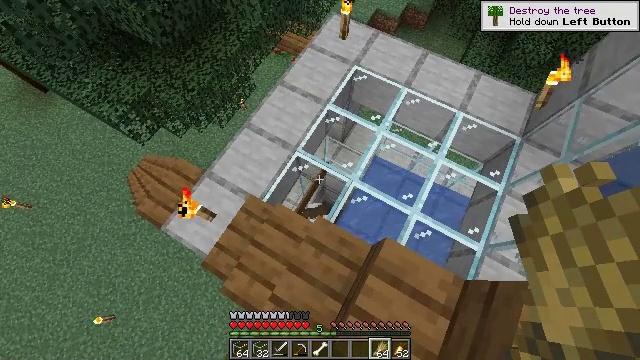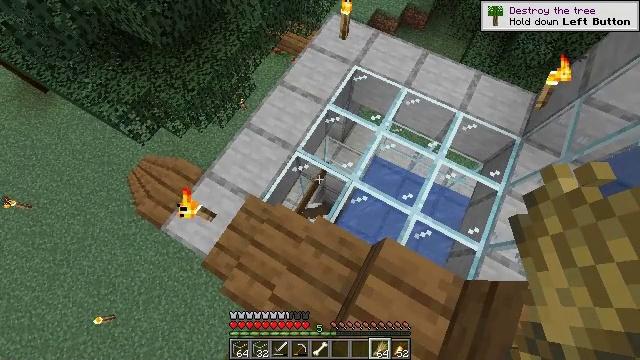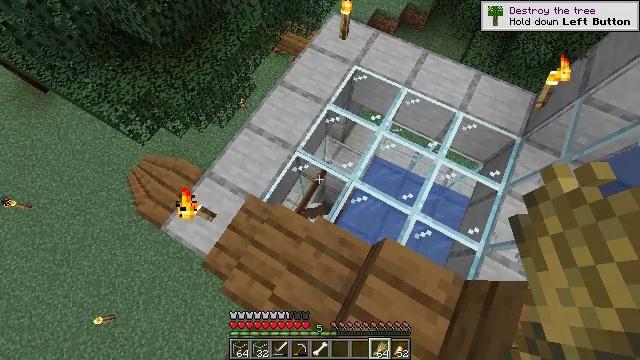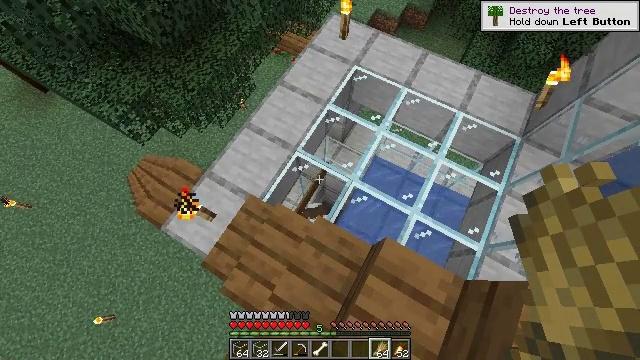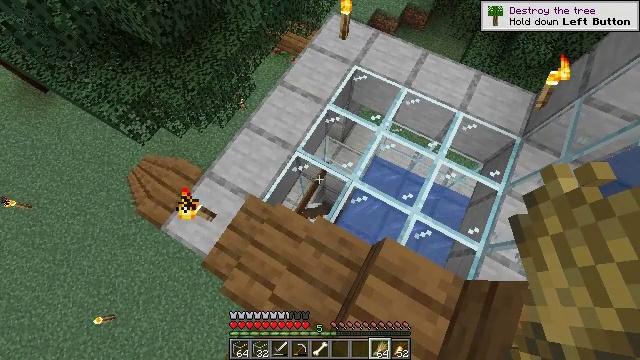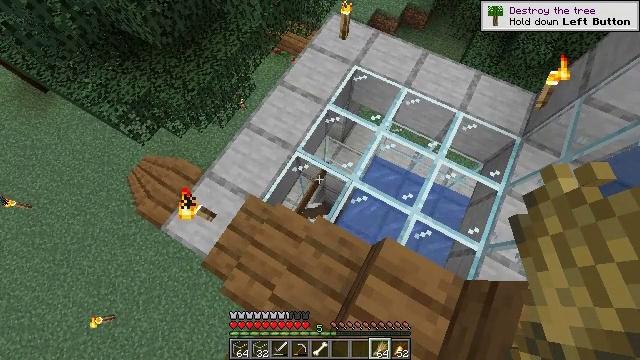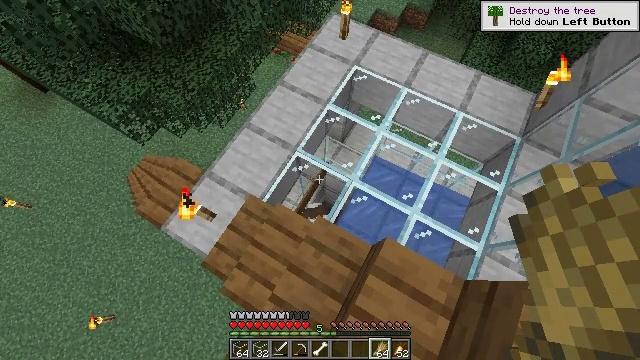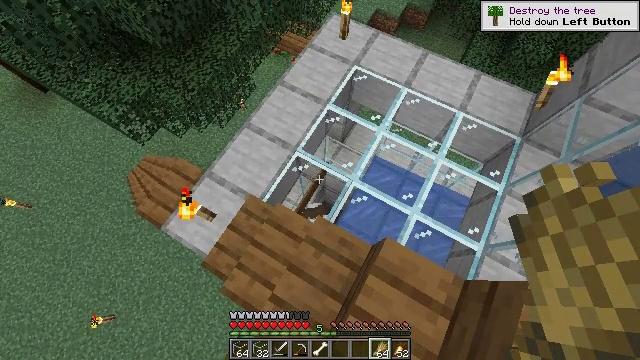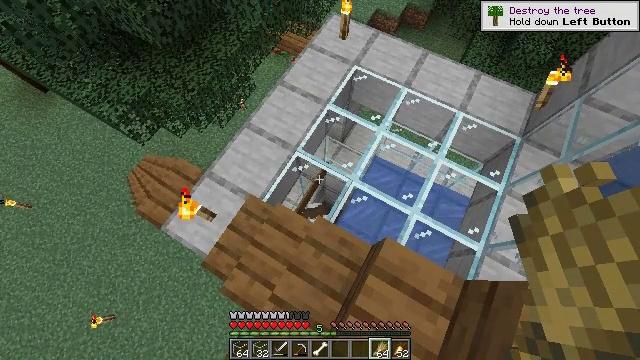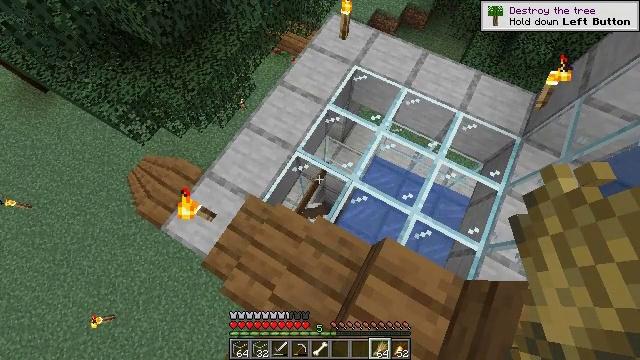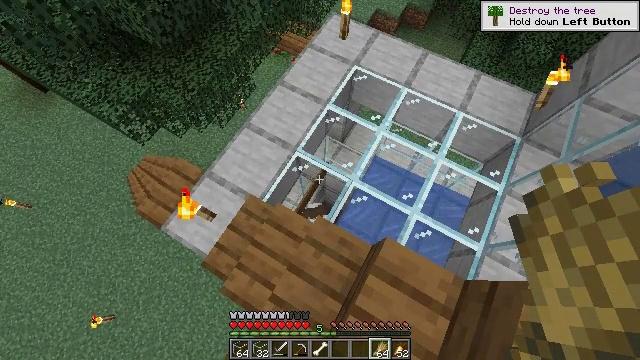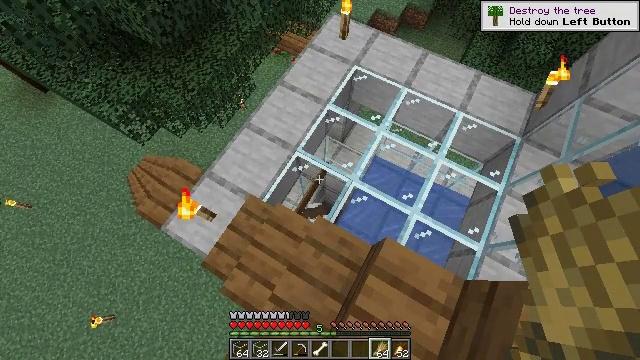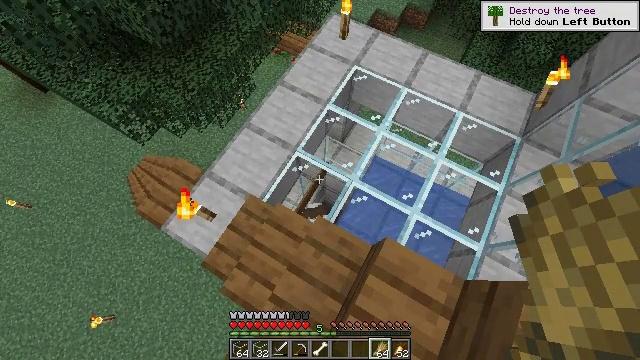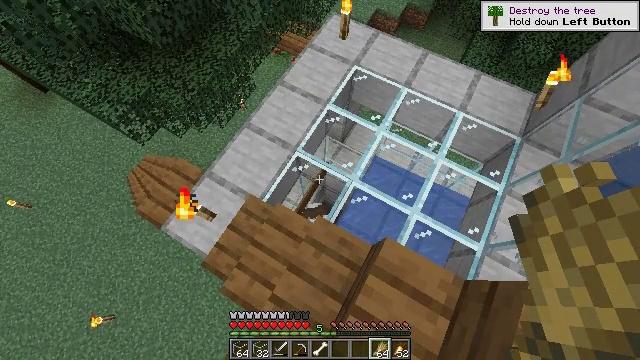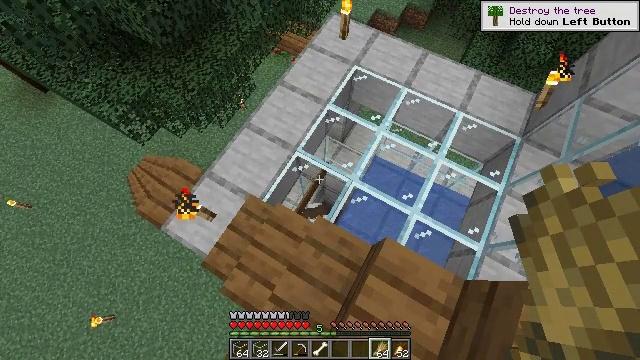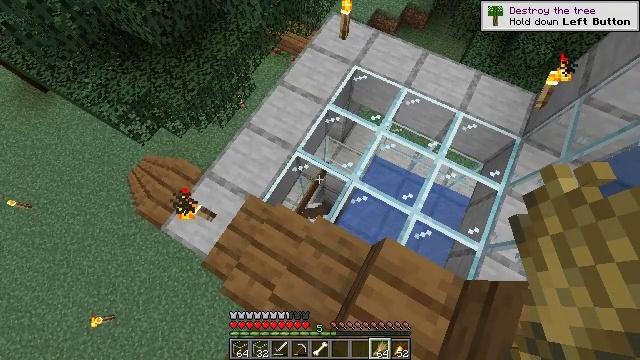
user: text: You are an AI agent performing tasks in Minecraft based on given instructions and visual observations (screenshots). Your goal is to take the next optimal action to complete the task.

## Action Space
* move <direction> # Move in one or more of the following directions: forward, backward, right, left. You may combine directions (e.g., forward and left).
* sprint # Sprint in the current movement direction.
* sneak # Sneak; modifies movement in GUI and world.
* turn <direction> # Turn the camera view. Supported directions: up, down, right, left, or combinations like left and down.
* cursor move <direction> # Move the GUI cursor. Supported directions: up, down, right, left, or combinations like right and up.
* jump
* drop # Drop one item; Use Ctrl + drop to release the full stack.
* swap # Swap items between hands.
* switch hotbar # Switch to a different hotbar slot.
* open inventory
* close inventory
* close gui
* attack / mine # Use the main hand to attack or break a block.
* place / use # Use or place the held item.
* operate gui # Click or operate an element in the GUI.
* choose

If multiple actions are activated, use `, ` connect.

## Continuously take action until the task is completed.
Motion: motion action
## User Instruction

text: Gather spruce fence pieces.
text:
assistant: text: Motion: no_op
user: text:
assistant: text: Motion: no_op
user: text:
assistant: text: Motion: no_op
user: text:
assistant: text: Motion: no_op
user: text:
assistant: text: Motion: no_op
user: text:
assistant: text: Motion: no_op
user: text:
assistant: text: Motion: no_op
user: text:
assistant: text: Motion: no_op
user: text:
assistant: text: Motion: no_op
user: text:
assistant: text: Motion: no_op
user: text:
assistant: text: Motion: no_op
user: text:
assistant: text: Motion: no_op
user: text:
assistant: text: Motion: no_op
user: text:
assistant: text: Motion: no_op
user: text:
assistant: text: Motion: no_op
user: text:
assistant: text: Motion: no_op
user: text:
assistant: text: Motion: no_op
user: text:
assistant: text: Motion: no_op
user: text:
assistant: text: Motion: no_op
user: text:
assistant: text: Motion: no_op
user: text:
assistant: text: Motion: no_op
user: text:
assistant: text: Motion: no_op
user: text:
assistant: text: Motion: turn right
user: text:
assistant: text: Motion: turn right
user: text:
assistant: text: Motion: turn right
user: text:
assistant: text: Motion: turn right and up
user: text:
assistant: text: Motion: turn right and up
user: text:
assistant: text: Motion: turn right and up
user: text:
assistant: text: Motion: turn right and up
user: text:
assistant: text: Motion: turn right